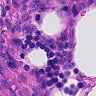
Metastatic tissue present: no